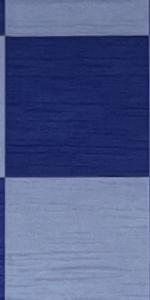
Label: Empty